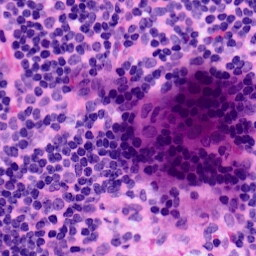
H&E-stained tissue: LymphNode